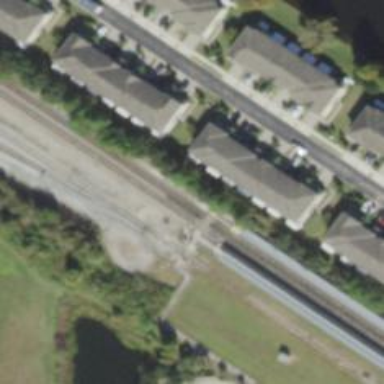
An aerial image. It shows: Railway crossing.